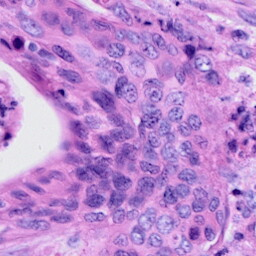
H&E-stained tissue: Cervix